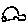
Label: car